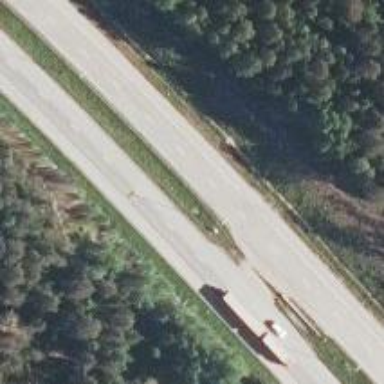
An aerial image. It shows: Asphalt motorway.